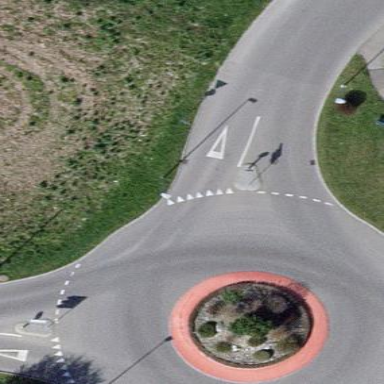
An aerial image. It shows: Tertiary road made of asphalt leading to roundabout junction.